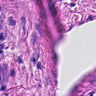
Metastatic tissue present: yes